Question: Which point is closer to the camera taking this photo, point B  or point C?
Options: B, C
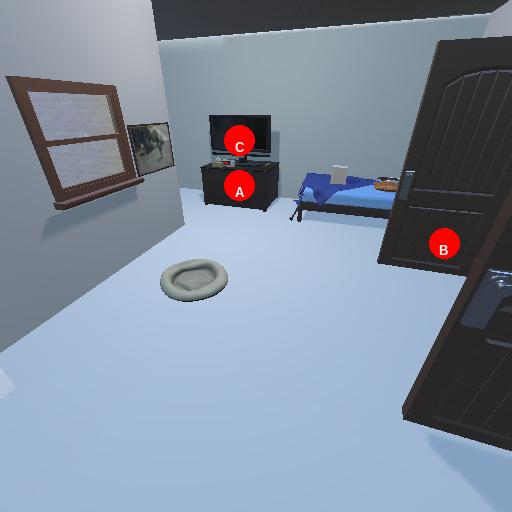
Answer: B